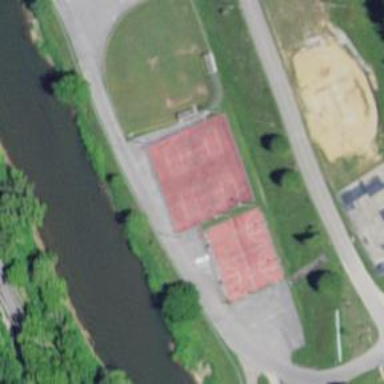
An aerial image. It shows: Tennis court on the leisure land pitch.